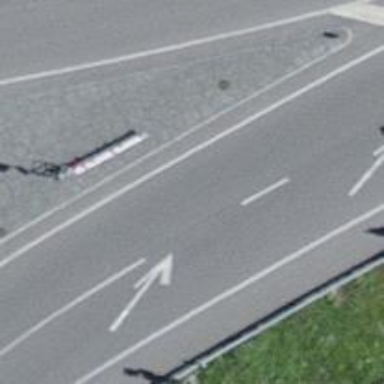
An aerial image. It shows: Trunk highway.